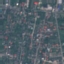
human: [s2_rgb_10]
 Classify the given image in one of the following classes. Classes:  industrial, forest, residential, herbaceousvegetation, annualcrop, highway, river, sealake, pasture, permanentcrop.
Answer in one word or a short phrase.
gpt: Residential